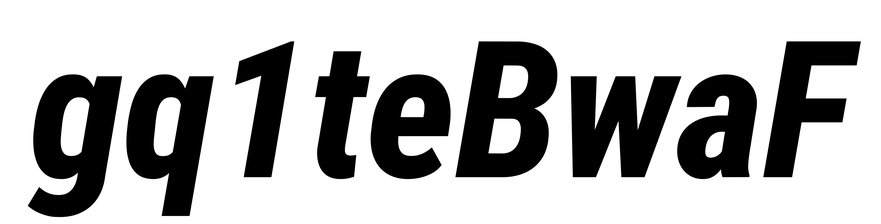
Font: Roboto-Italic_Condensed_ExtraBold_Italic